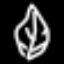
Label: leaf